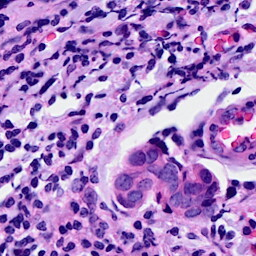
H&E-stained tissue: Breast